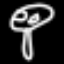
Label: mushroom